Field crop: maize
Growth stage: 2
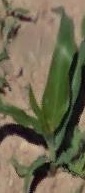
Species: maize